Question: Sending a pcap file on port 0. I get the following error. Any fix would be appreciated!

The command used is:
sudo ./app/x86_64-native-linuxapp-gcc/pktgen -c 0X01 -n 1 --file-prefix=pg -w 4:00.1 -- -m 1.0 -T -P -s 0:~/Downloads/bigFlows.pcap
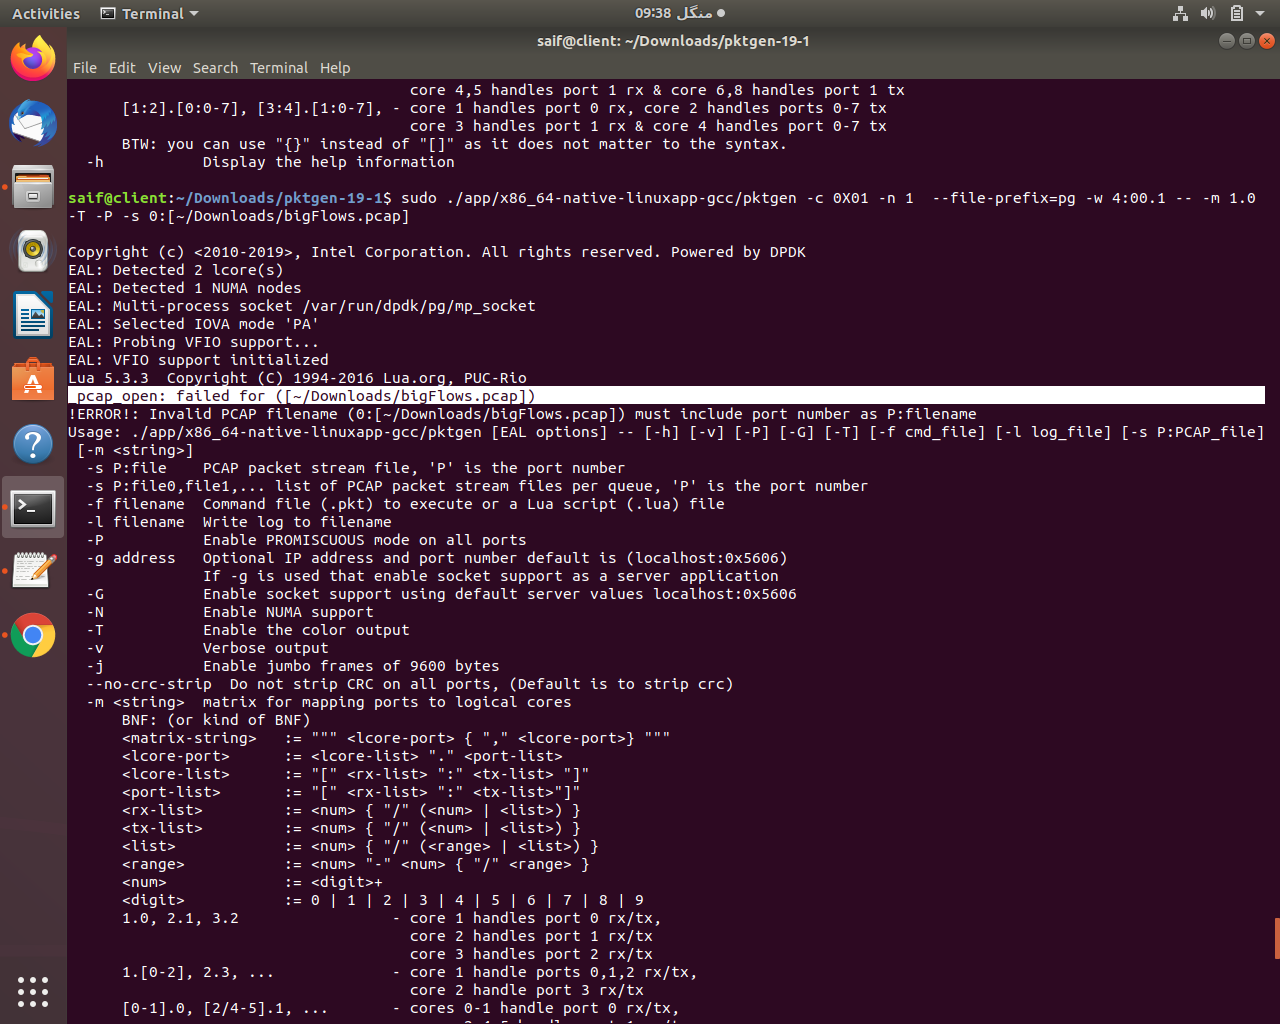
Answer: There are 2 obvious reasons for the failure.
1. Number of CPU cores for pktgen to work is 1 + number of ports in use
2. you have extra argument in comamnd executed in pktgen.
Checking the link, it show the command used is 'sudo ./app/x86_64-native-linuxapp-gcc/pktgen -c 0X01 -n 1 --file-prefix=pg -w 4:00.1 -- -m 1.0 -T -P -s 0:[~/Downloads/bigFlows.pcap]'. You should not sue '[]' instead use '0:actual path to pcap'.
Note: @SaifUllah during the live debug both core and pcap were show cased for you.